Question: I have ItemType that implements everything one would need for Validation with the help of IDataErrorInfo interface:
'''
#region IDataErrorInfo implementation
//WPF doesn't need this one
public string Error
{ get { return null; } }
public string this[string propertyName]
{
get { return GetValidationError(propertyName); }
}
#endregion
#region Validation
public bool IsValid
{
get
{
foreach (string property in ValidatedProperties)
{
if (GetValidationError(property) != null)
{
return false;
}
}
return true;
}
}
static readonly string[] ValidatedProperties =
{
"Name"
};
private string GetValidationError(string propertyName)
{
if (Array.IndexOf(ValidatedProperties, propertyName) < 0)
return null;
string error = null;
switch (propertyName)
{
case "Name":
error = ValidateName();
break;
default:
Debug.Fail("Unexpected property being validated on Customer: " + propertyName);
break;
}
return error;
}
string ValidateName()
{
if (!IsStringMissing(Name))
{
return "Name can not be empty!";
}
return null;
}
static bool IsStringMissing(string value)
{
return string.IsNullOrEmpty(value) ||
value.Trim() == String.Empty;
}
#endregion
'''
ItemType is wrapped with ItemViewModel. On the ItemViewModel I have a command for when a user clicks the Save Button:
'''
public ICommand SaveItemType
{
get
{
if (saveItemType == null)
{
saveItemType = new RelayCommand(() => Save());
}
return saveItemType;
}
}
'''
Then, in the DetailsView, I have the following xaml code:
'''
<TextBlock Text="Name:" />
<TextBox Grid.Column="1" Name="NameTextBox" Text="{Binding Name, ValidatesOnDataErrors=True, UpdateSourceTrigger=PropertyChanged}"
Validation.ErrorTemplate="{x:Null}" />
<ContentPresenter Grid.Row="13" Grid.Column="2"
Content="{Binding ElementName=NameTextBox, Path=(Validation.Errors).CurrentItem}" />
'''
the following architecture going on (it is not clear, but the form is actually an independent xaml file (User Control), where the datacontext of the grid in the form is set to the ObservableCollection):
'''
<Grid DataContext="{Binding Items}">
<Grid.ColumnDefinitions>
<ColumnDefinition />
<ColumnDefinition />
</Grid.ColumnDefinitions>
<Grid.RowDefinitions>
<RowDefinition Height="Auto" />
<RowDefinition Height="Auto" />
<RowDefinition Height="Auto" />
<RowDefinition Height="Auto" />
<RowDefinition Height="Auto" />
<RowDefinition Height="Auto" />
<RowDefinition Height="Auto" />
<RowDefinition Height="Auto" />
<RowDefinition Height="Auto" />
<RowDefinition Height="Auto" />
<RowDefinition Height="Auto" />
<RowDefinition Height="Auto" />
<RowDefinition Height="Auto" />
<RowDefinition Height="Auto" />
<RowDefinition Height="Auto" />
</Grid.RowDefinitions>
'''

The problem that I am having is that error messages are not showing up. When I breakpoint and check if it validates correctly and if I have any error messages, then I do have them. But somehow the error message does not arrive in the xaml.
What is the missing piece of the puzzle?
Right, so, what it was was the following:
I implemented IDataErrorInfo on my model, but not on the ViewModel that wraps the model. What I had to do was as well was implement the IDataErrorInfo interface on the ViewModel, and get it from the model.
ViewModel Implementation of IDataErrorInfo:
'''
{ get { return (ItemType as IDataErrorInfo).Error; } }
public string this[string propertyName]
{
get
{
return (ItemType as IDataErrorInfo)[propertyName];
}
}
'''
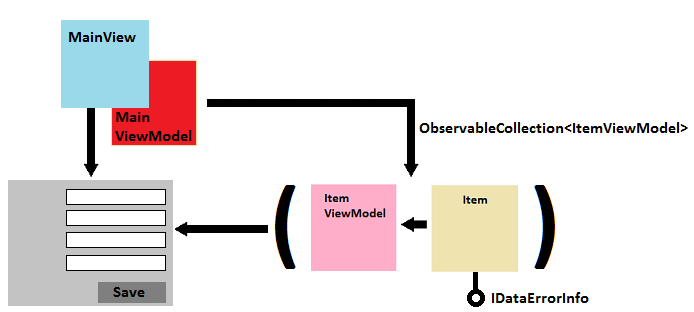
Answer: i use the follwoing style to see wether my validation occurs or not.
'''
<Style x:Key="{x:Type TextBox}" TargetType="{x:Type TextBox}">
<Style.Triggers>>
<Trigger Property="Validation.HasError" Value="true">
<Setter Property="ToolTip" Value="{Binding Path=(Validation.Errors).CurrentItem.ErrorContent, RelativeSource={x:Static RelativeSource.Self}}"/>
<Setter Property="Background" Value="{StaticResource BrushErrorLight}" />
</Trigger>
</Style.Triggers>
</Style>
'''
you should see the validationmessage in your tooltip
EDIT:
try to add NotifyOnValidationError=true to your binding
'''
<TextBox Grid.Column="1" Name="NameTextBox"
Text="{Binding Name, ValidatesOnDataErrors=True, NotifyOnValidationError=true, UpdateSourceTrigger=PropertyChanged}" />
'''